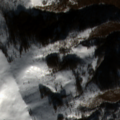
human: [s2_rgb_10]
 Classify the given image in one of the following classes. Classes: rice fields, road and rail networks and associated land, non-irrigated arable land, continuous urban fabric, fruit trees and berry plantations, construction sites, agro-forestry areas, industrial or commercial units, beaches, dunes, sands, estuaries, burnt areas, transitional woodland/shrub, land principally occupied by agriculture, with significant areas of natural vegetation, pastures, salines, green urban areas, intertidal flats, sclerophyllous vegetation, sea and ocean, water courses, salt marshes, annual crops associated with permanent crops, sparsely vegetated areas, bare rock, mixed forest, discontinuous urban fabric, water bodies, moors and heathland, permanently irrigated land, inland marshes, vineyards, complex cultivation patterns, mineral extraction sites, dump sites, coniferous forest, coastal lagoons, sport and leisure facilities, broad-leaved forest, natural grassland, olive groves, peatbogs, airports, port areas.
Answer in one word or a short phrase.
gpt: broad-leaved forest, natural grassland, transitional woodland/shrub